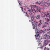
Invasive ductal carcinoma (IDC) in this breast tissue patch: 1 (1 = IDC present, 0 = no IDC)